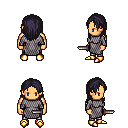
a pixel art fantasy rpg character, male body template, human, tanned skin, chain mail, metal pants, raven long hairstyle, gold boots, dagger, four views (front, back, left, right), 2x2 character sprite sheet, small pixel art, hard edges, no anti-aliasing